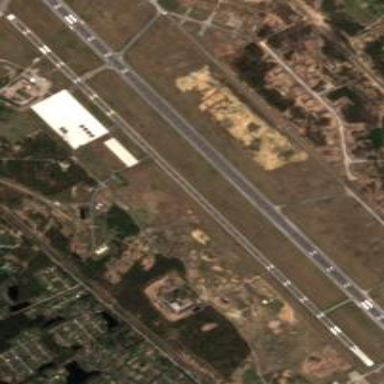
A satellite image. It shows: Area designated as runway within airport.